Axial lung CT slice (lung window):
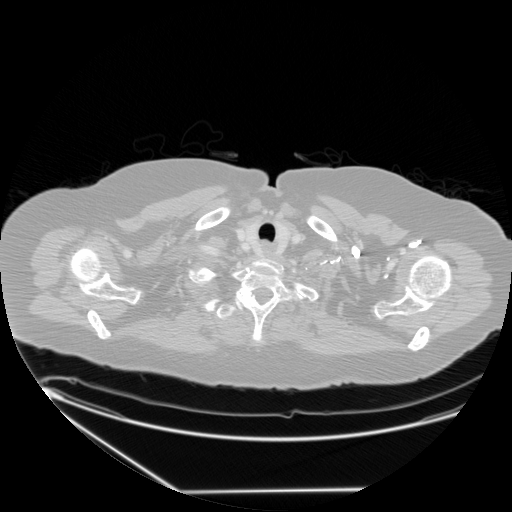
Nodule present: no